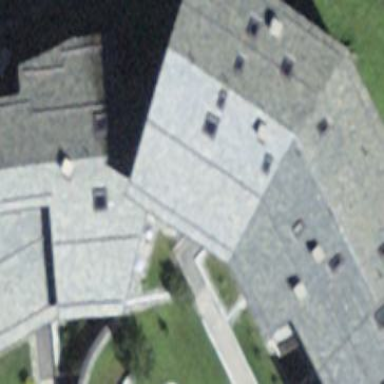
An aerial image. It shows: Part of building.